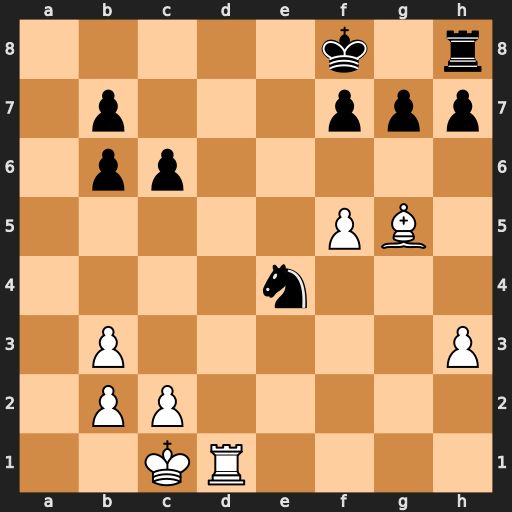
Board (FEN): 5k1r/1p3ppp/1pp5/5PB1/4n3/1P5P/1PP5/2KR4
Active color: w
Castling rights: -
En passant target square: -
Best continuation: Rd8#